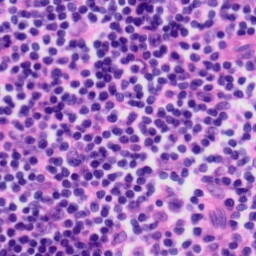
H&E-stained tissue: Tonsil